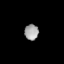
Tissue: lung
Cell type: Endothelial cells
Senescence score: 0.7679
Nuclear area (px): 214
Mean DAPI intensity: 161.584